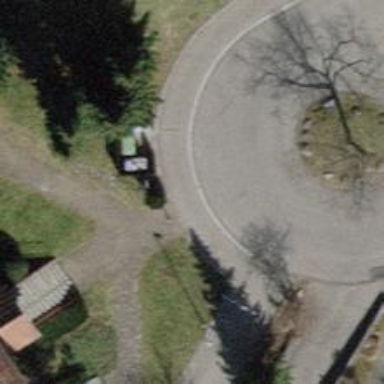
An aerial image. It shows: Bollard barrier.